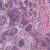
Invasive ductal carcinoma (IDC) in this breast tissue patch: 1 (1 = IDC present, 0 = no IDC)